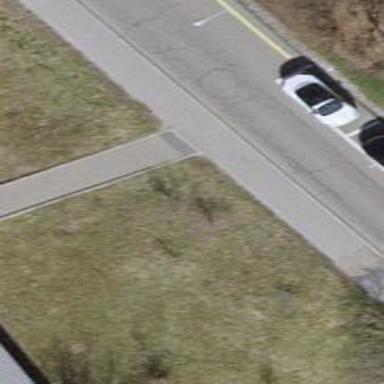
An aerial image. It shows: Asphalt sidewalk along the footway.